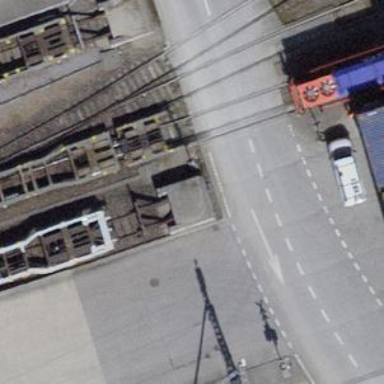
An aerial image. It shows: Railway buffer stop.